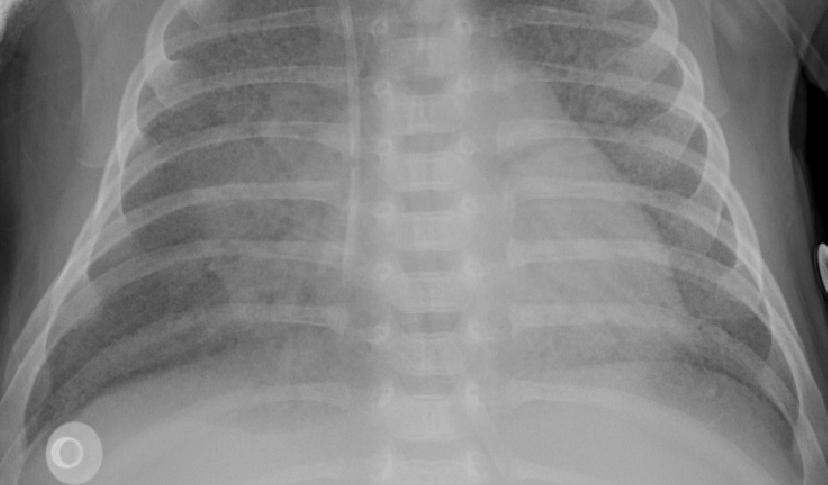
Diagnosis: PNEUMONIA